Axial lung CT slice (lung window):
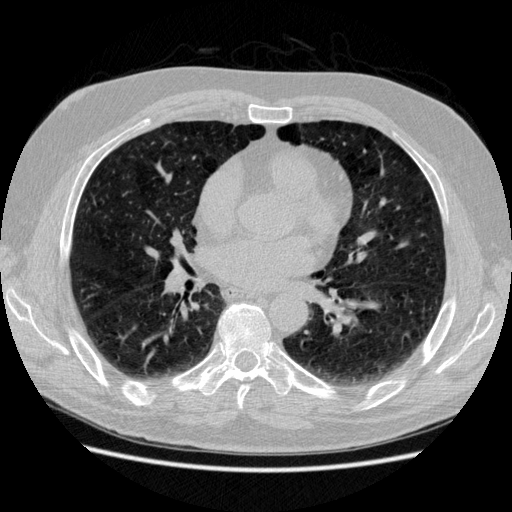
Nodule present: no